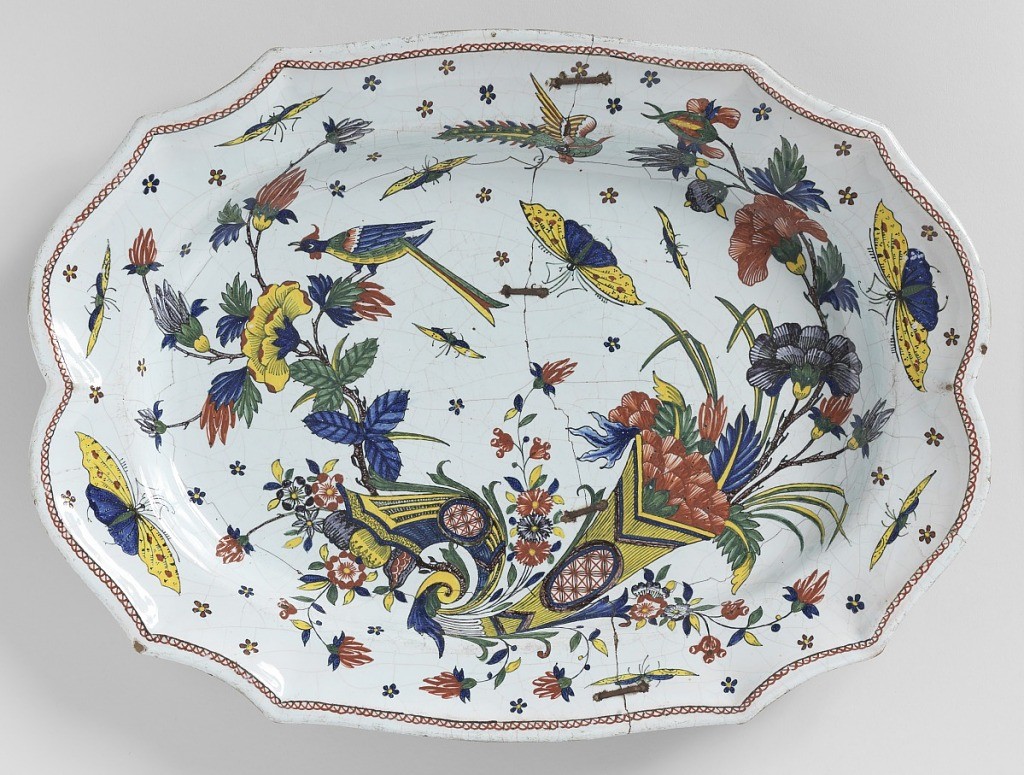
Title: Platter
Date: mid- 18th century
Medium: Tin-glazed earthenware
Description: Irregular scalloped border, oval cavetto. Decoration in Chinese style. Double cornucopia with flowers, large insects and a long-tailed bird